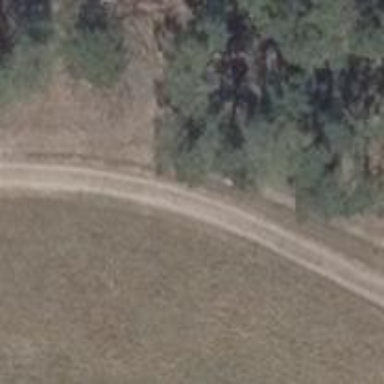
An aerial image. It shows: Dirt track road with grade 4 track type.